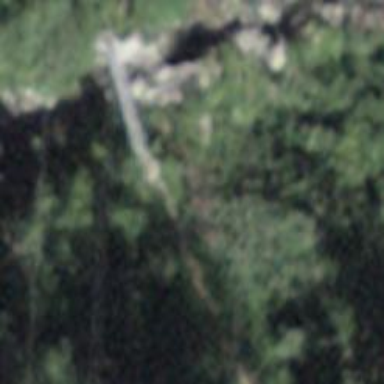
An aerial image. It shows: Metal bridge over path.